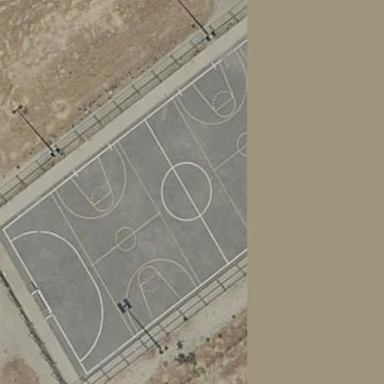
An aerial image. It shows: Futsal pitch for leisure and sports activities.